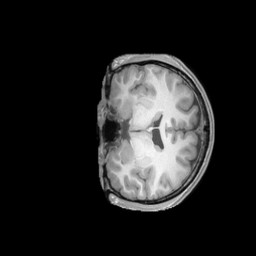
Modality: T1w
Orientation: coronal
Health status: ill
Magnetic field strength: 3 T